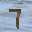
Label: 7